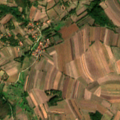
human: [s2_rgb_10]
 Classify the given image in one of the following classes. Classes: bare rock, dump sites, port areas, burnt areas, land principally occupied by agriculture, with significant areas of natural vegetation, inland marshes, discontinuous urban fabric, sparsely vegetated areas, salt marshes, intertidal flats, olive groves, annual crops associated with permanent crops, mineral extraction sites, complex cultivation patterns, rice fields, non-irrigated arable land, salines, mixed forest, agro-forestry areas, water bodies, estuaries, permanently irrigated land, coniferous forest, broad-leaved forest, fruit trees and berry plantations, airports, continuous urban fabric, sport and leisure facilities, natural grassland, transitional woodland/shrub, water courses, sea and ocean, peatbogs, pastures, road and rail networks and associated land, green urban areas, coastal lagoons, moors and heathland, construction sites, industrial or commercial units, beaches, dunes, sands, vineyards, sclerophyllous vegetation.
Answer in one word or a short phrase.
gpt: non-irrigated arable land, complex cultivation patterns, land principally occupied by agriculture, with significant areas of natural vegetation